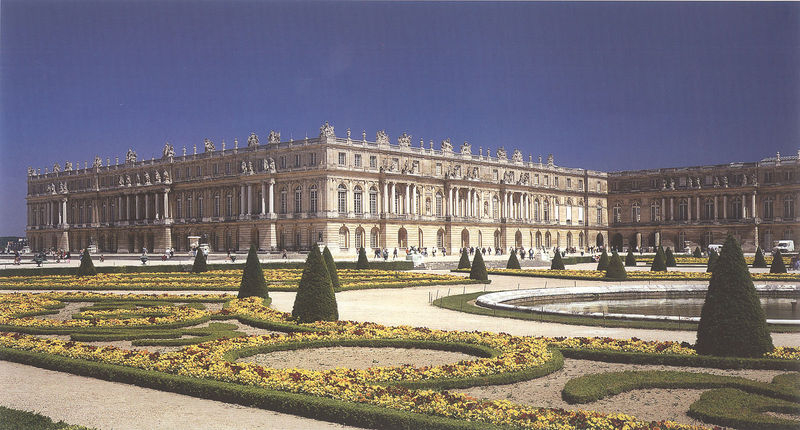
Titel: Versailles, Schloss
Künstler: Louis Le Vau
Standort: Versailles, Schloss (EU - F)
Schlagwörter: gemälde, himmel, wasser, bäume, menschen, see, teich, blumen, fenster, paris, säule, säulen, dach, gebäude, haus, park, schloss, weg, architektur, barock, wege, rokoko, brunnen, bassin, garten, skulptur, statue, zypressen, fassade, besucher, foto, palast, skulpturen, beet, rabatte, parterre, gärten, fontäne, absolutismus, wien, verspielt, versailles, gartenanlage, belvedere, buchsbaum, touristen, schlossflügel, ehrenhof, broderie, blumenrabatten, elysee, ziergarten, kegelform, henfoto, cour d honneur, bousquette